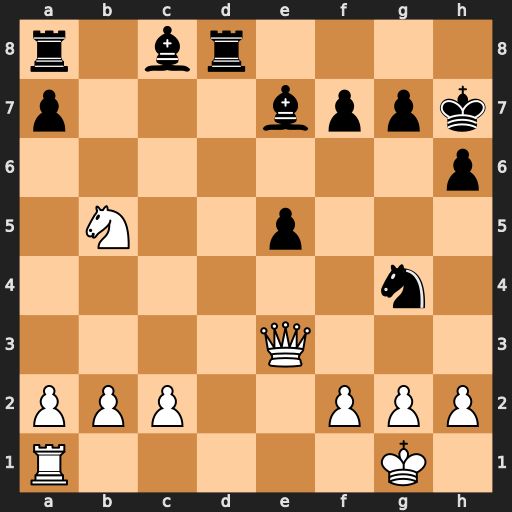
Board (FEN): r1br4/p3bppk/7p/1N2p3/6n1/4Q3/PPP2PPP/R5K1
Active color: w
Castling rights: -
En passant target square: -
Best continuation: Qe4+ f5 Qxa8